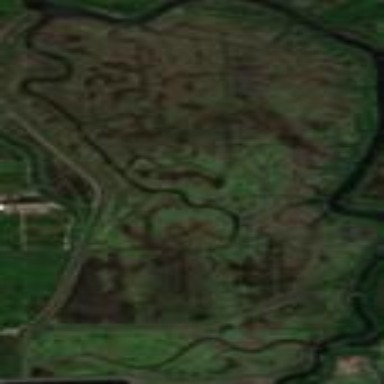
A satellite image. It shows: Saltmarsh wetland area.